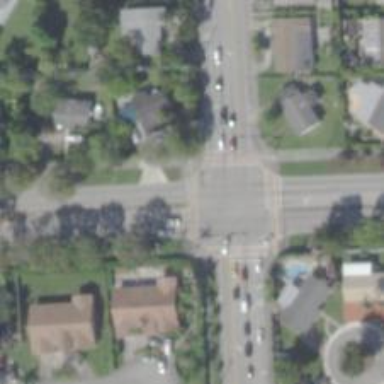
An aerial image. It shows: Crossing with marked lines on the road.